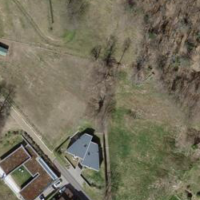
EUNIS habitat code: 55
Species observed at this site:
Melitaea didyma